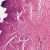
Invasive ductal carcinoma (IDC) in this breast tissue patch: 0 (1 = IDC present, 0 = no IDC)